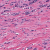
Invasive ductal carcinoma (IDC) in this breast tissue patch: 1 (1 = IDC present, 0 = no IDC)